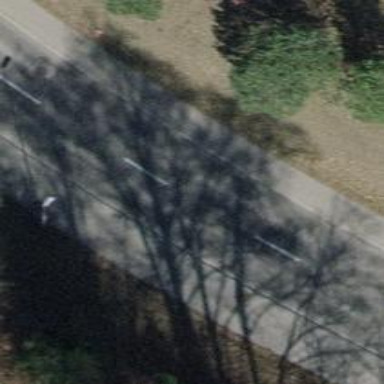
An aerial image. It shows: Tertiary road with asphalt surface and sidewalks on both sides.